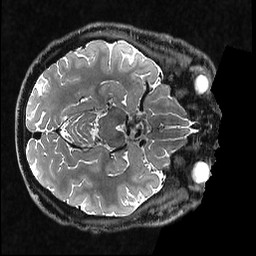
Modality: T2w
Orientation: axial
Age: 29
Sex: male
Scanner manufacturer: ge
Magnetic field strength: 3 T
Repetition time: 3.202 s
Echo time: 0.0664 s